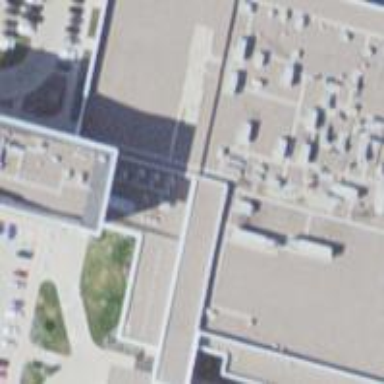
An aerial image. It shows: Building that functions as both hotel and casino.